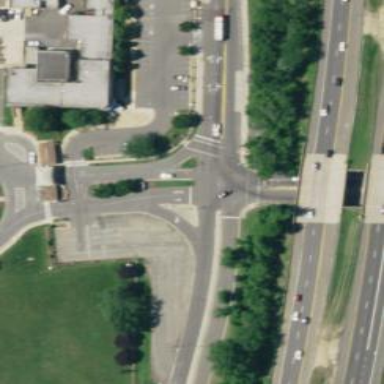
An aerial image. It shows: Uncontrolled road crossing with lines marking the way.